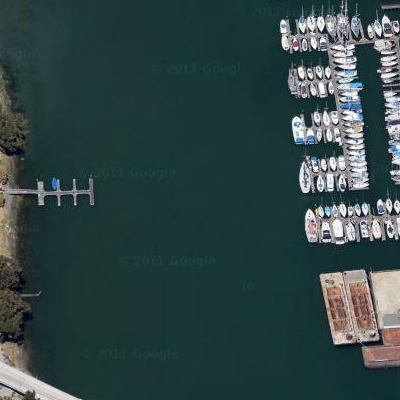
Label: RiverLake